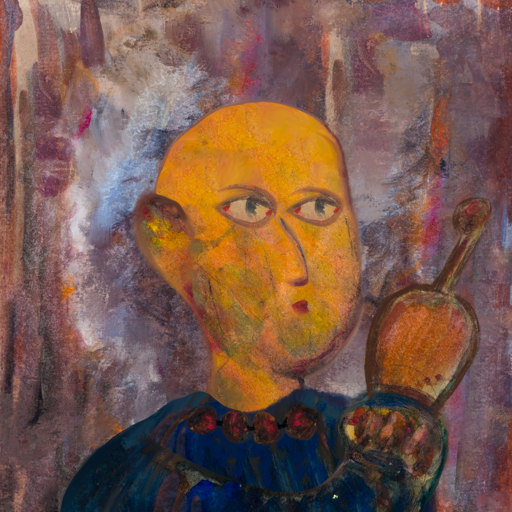
Background: Hypocrite, Head And Neck Side: Gypsy_Mother, Face Side: GypsyMother, Bust: Pipe, Hair Side: Blank, Head Accessory: Blank, Second Necklace: Blank, Necklace: Mosgoul, Baby: Blank